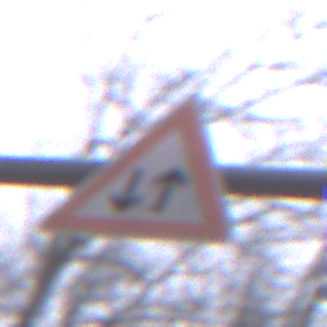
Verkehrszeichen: Gegenverkehr
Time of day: Midday
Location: Outdoor (Nature)
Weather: Overcast
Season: Autumn
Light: Natural